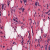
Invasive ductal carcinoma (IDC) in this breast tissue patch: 0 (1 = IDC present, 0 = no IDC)